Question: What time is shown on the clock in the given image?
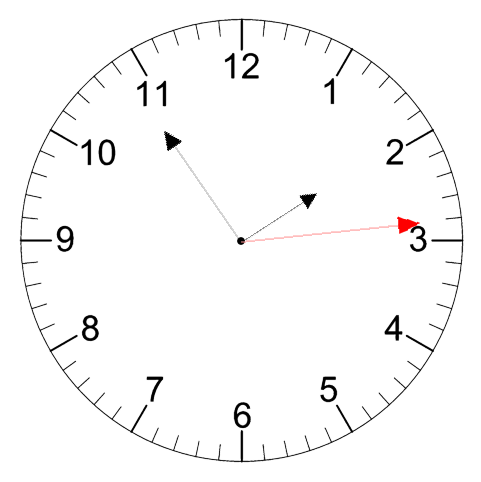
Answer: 01:54:14